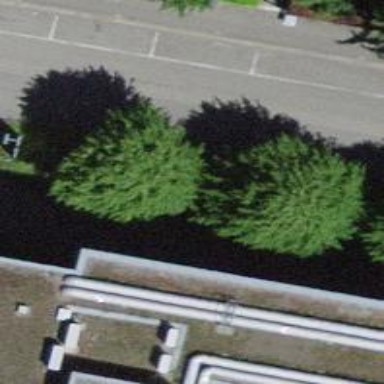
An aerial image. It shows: Avenue lined with trees.